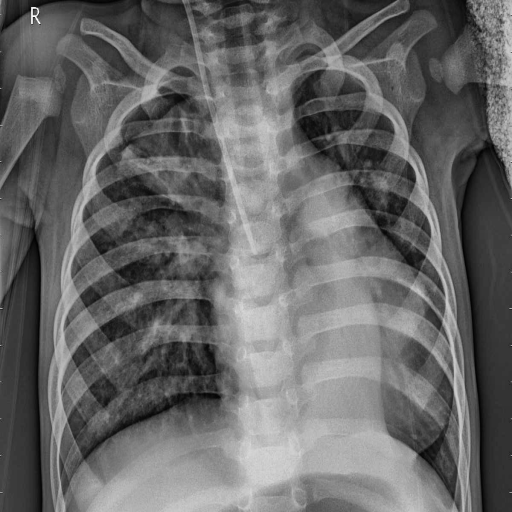
Finding: PNEUMONIA